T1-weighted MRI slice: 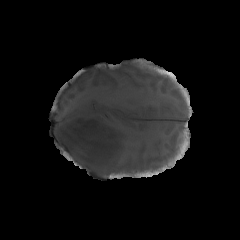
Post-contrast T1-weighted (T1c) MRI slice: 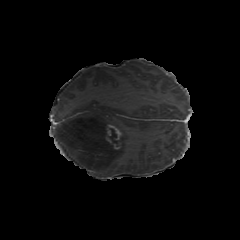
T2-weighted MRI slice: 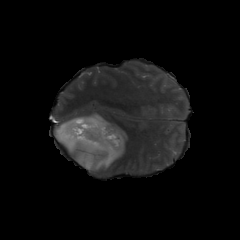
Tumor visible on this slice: yes